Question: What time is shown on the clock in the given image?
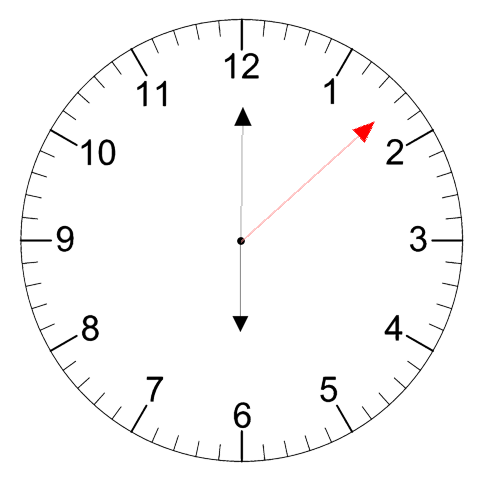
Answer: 06:00:08